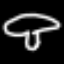
Label: mushroom